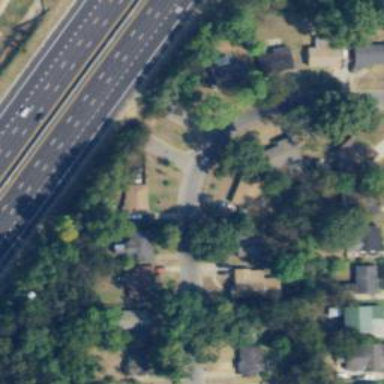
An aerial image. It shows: Residential road.